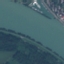
Label: River